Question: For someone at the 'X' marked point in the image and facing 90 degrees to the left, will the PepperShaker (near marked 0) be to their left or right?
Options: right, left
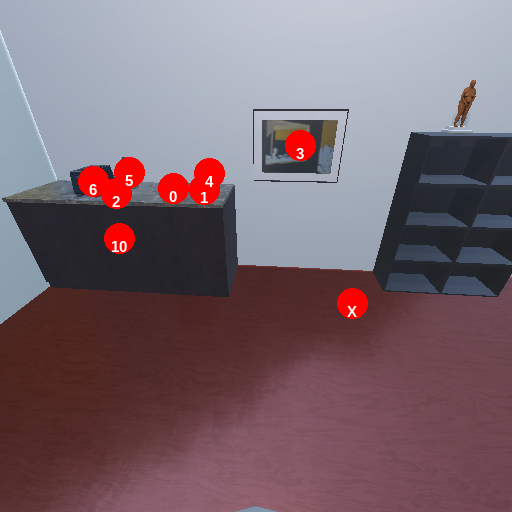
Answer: right